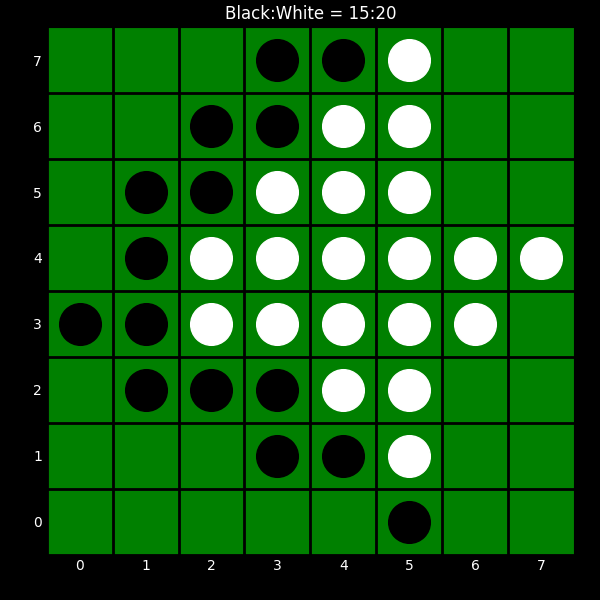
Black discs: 15
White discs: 20